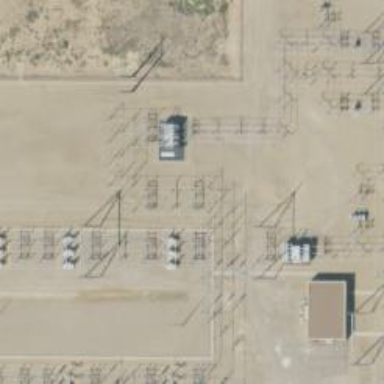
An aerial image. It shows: Switch used for power control.